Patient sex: F
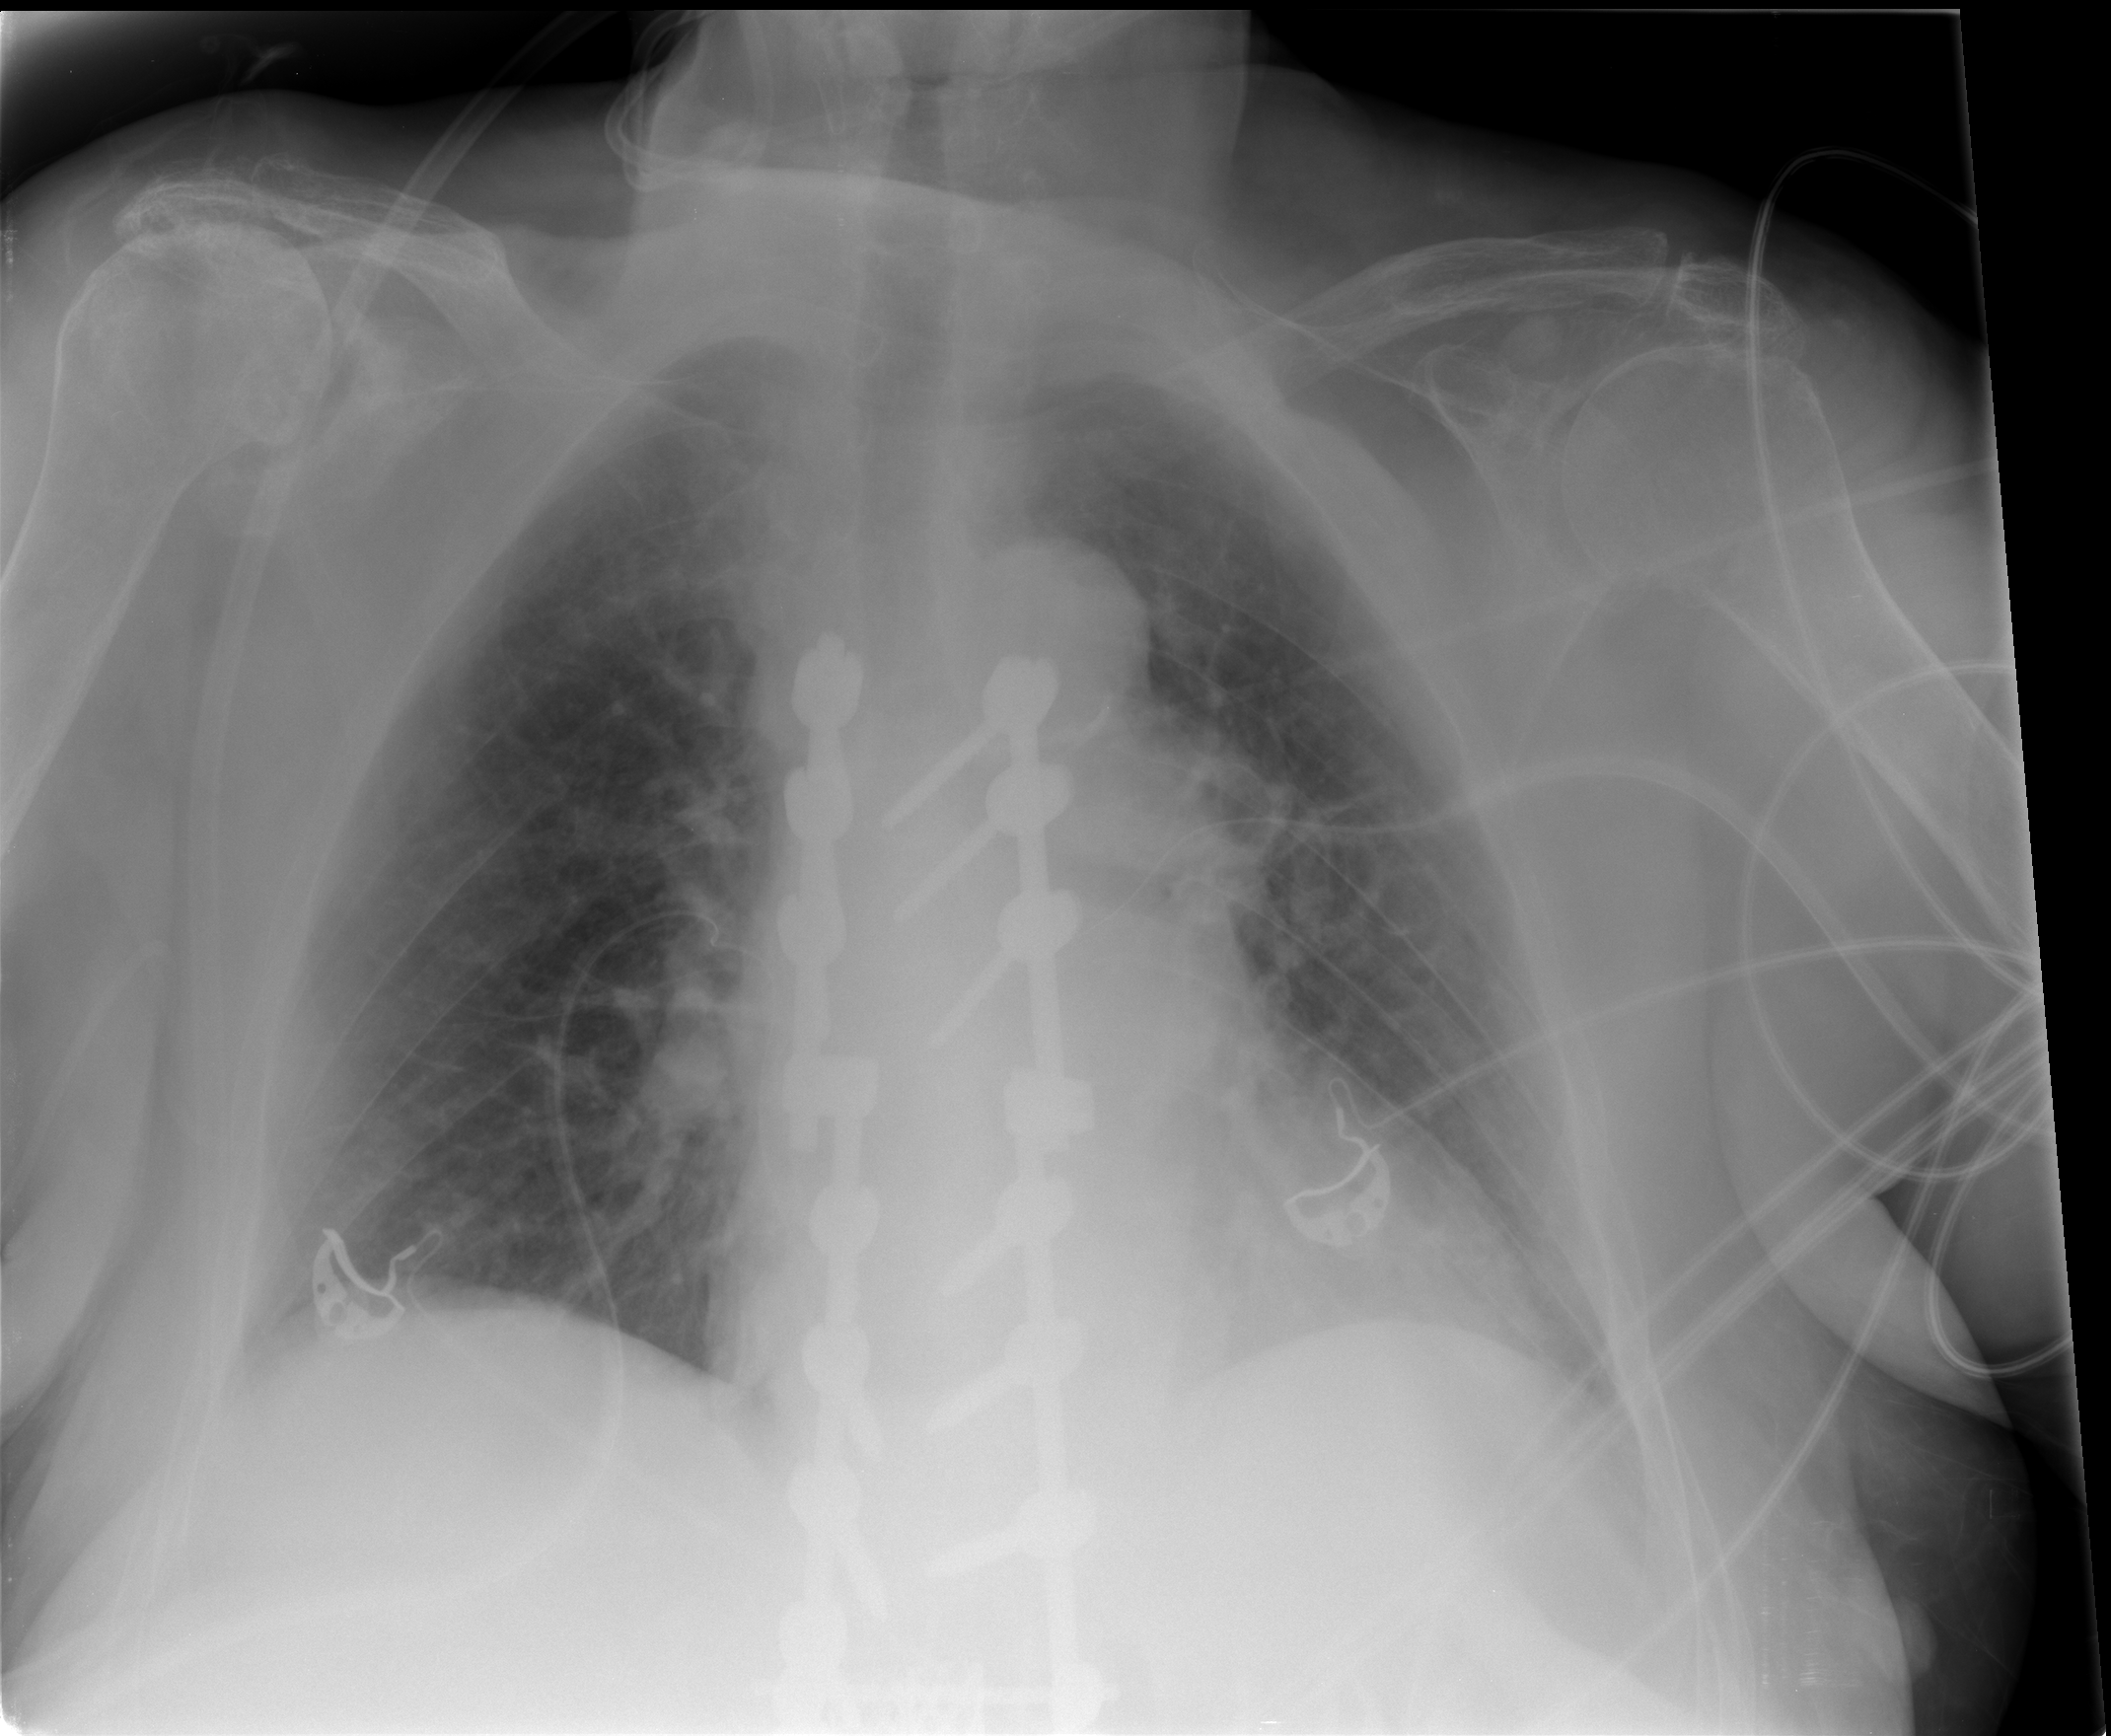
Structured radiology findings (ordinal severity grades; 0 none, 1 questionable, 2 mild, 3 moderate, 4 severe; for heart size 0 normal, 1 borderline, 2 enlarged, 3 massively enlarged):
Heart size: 1
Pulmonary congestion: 1
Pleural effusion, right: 0
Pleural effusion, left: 0
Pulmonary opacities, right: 0
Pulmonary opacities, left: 0
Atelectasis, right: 0
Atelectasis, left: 0